Interaction volume radius: 5 \u00c5
Interaction volume height: 15 \u00c5
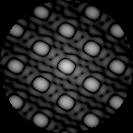
Disorder parameter: 0.008413